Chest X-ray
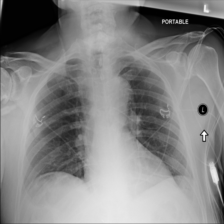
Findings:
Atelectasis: negative
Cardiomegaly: negative
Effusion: negative
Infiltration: negative
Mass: negative
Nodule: negative
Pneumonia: negative
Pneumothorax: negative
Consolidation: negative
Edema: negative
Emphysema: negative
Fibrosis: negative
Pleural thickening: negative
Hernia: negative